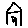
Label: house